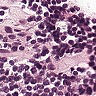
Metastatic tissue present: no